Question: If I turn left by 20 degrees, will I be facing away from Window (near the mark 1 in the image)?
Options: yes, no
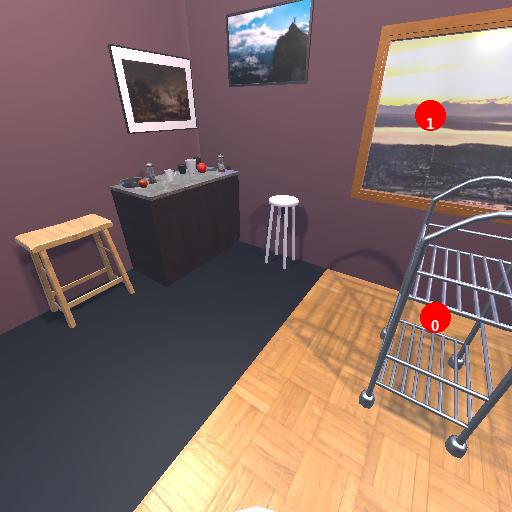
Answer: yes